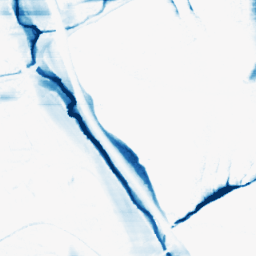
Category: morphological
Decomposition family: morphological_rect
Decomposition parameters: operation: closing
width: 50
height: 5
Upsampling method: bilinear
Upsampling parameters: scale: 8
Upsampling scale: 8